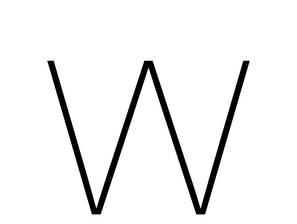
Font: Inter_Thin